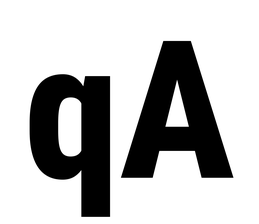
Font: Roboto_Condensed_ExtraBold